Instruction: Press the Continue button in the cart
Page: cart
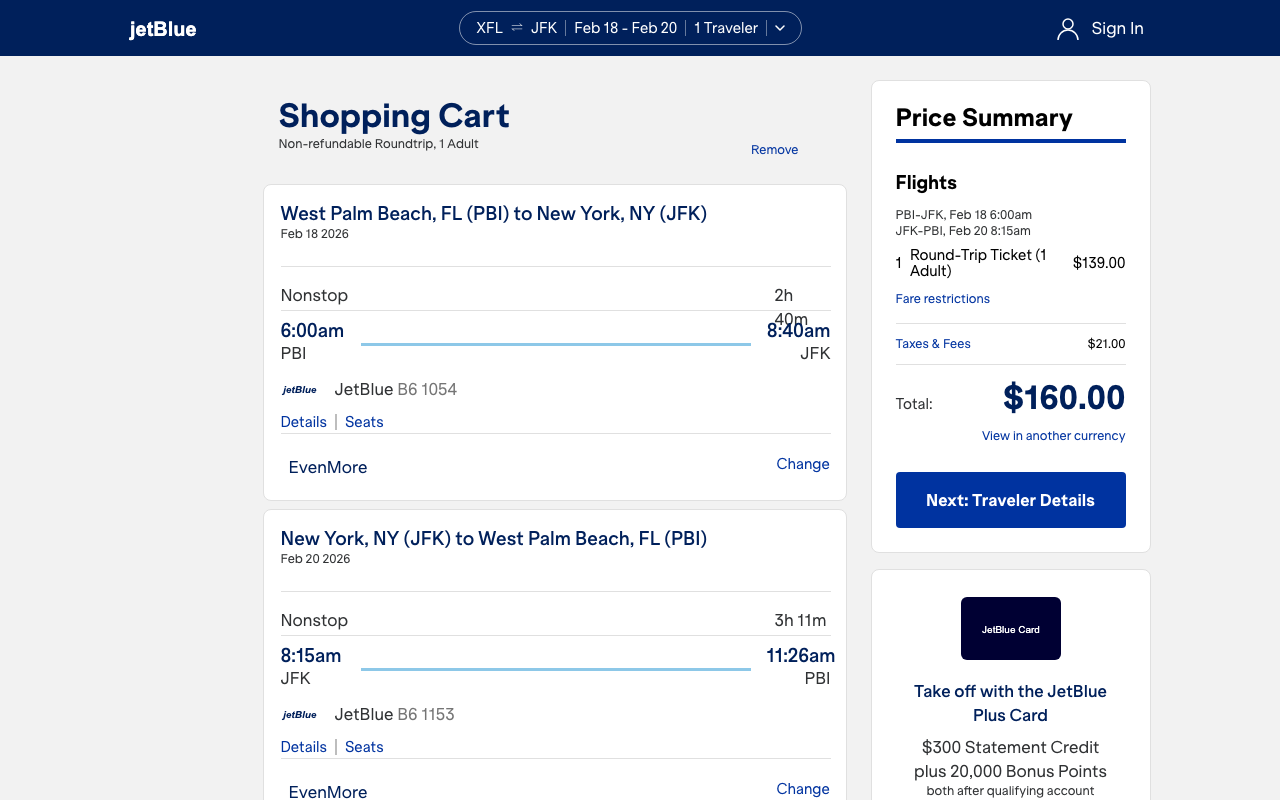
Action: click